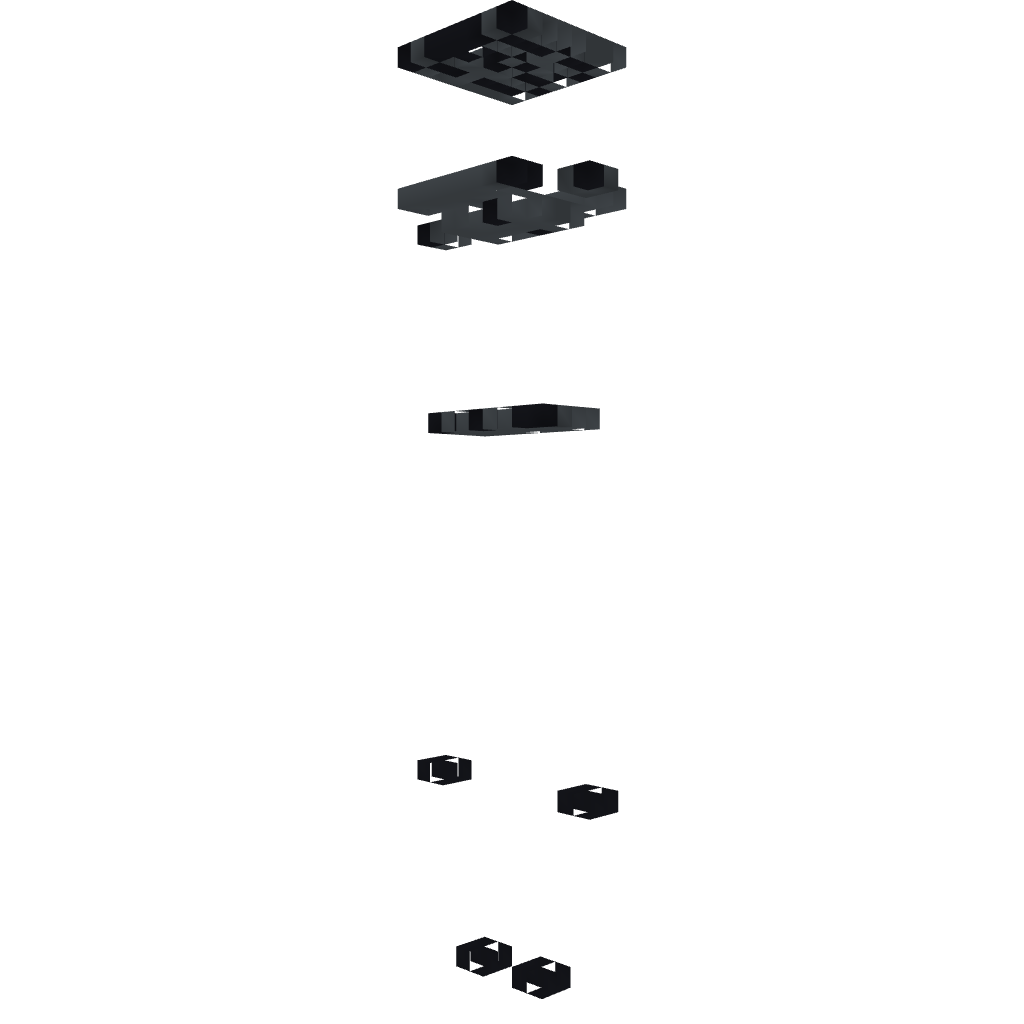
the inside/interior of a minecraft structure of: Enderman Statue